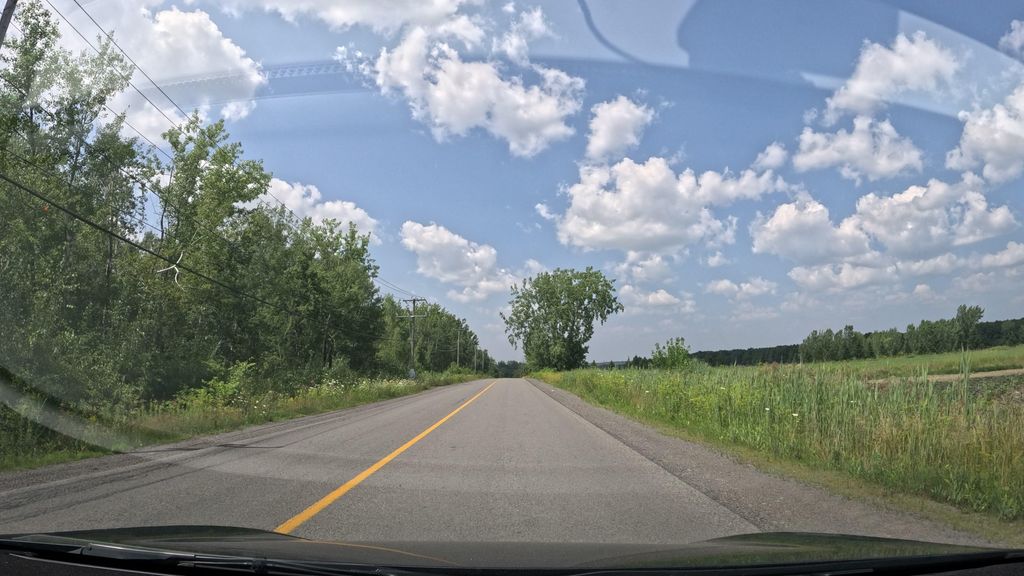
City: montreal